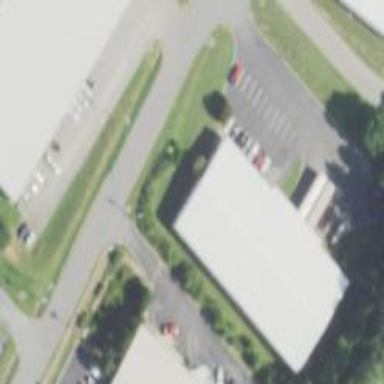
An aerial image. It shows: Warehouse.